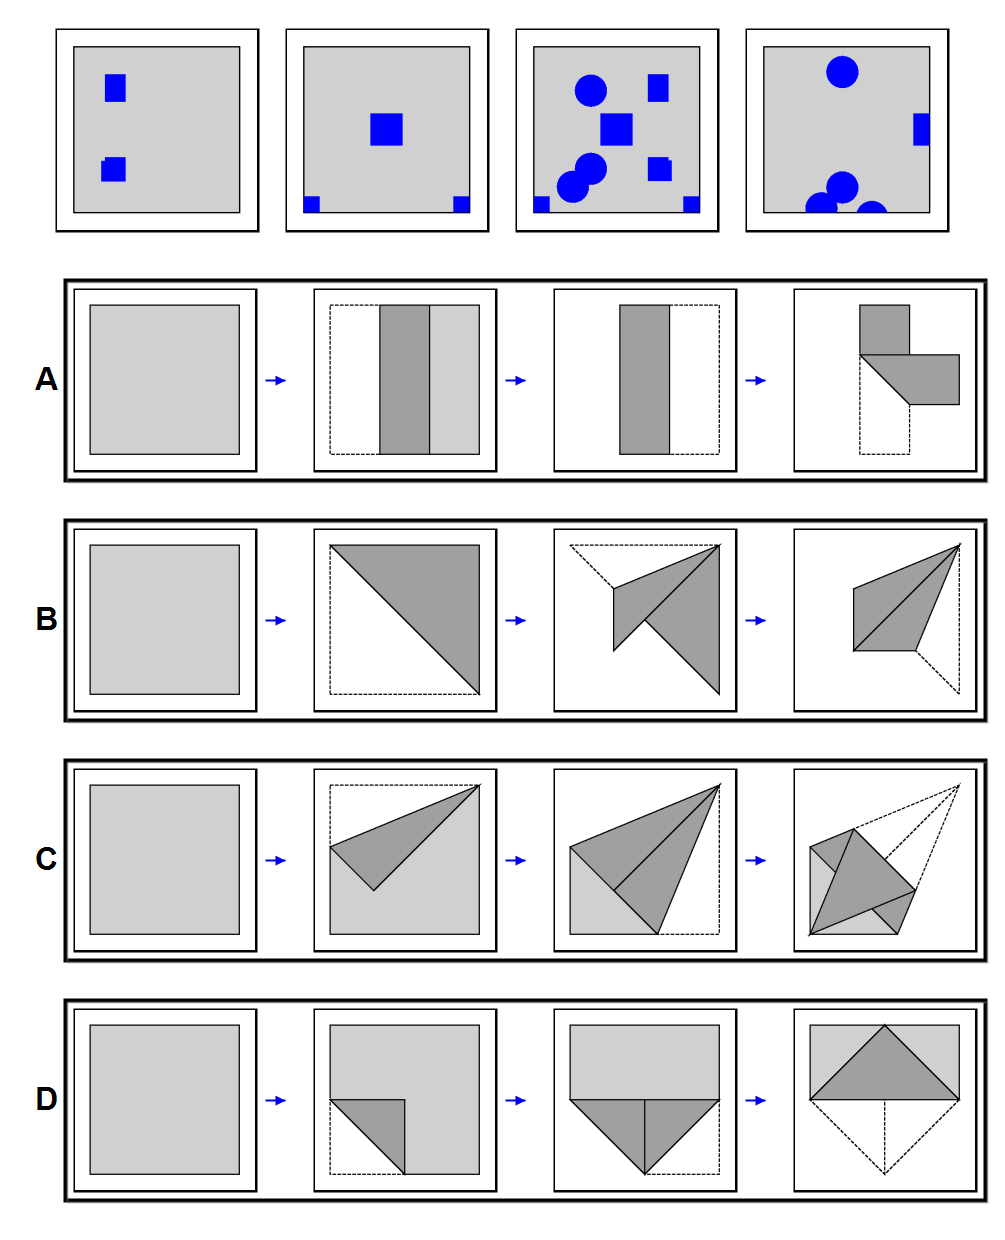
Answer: D